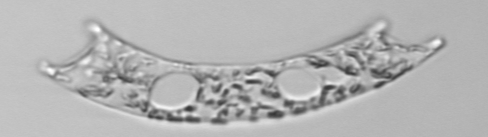
Label: Eucampia